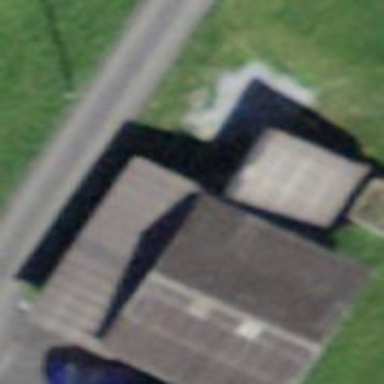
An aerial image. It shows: Rural barn.